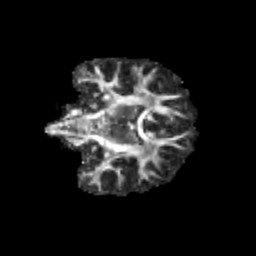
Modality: FA
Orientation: coronal
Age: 13
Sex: female
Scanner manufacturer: siemens
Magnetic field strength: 3 T
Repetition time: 3.8 s
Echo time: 0.07 s